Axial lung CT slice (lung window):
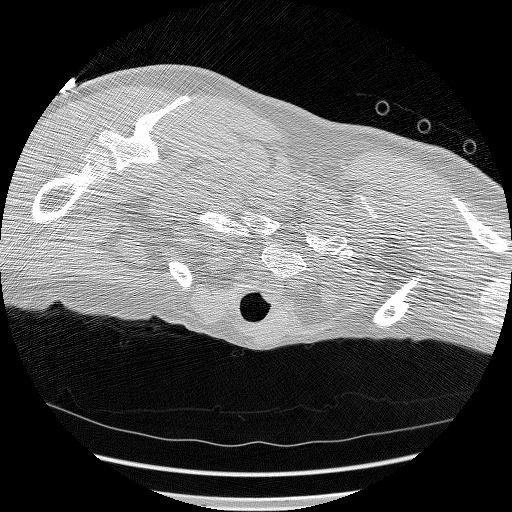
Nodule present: no